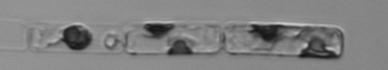
Label: Guinardia_delicatula_TAG_internal_parasite